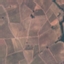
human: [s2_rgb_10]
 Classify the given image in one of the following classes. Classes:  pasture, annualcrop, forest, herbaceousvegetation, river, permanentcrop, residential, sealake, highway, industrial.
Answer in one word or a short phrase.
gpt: PermanentCrop